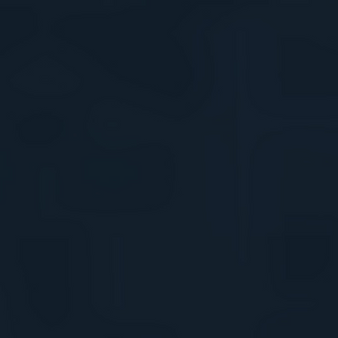
Label: other